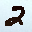
Label: 2